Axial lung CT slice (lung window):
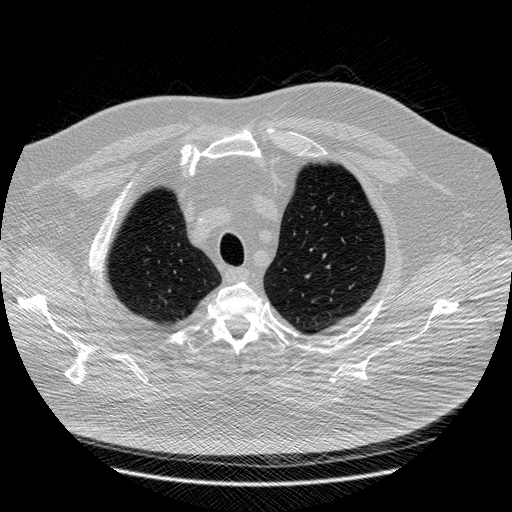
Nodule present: no